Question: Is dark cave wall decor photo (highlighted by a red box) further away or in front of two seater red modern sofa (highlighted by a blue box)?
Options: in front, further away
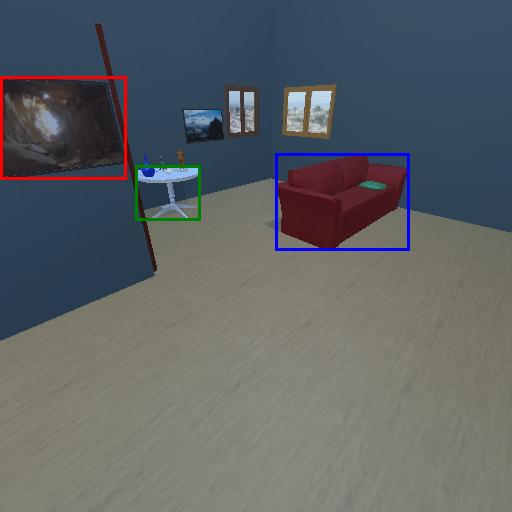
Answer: in front